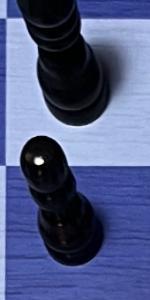
Label: Pawn_Black